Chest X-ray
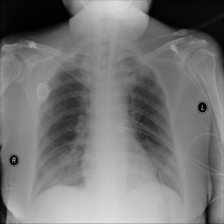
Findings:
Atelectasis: negative
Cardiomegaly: negative
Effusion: negative
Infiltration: positive
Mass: negative
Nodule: negative
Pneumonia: negative
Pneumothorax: negative
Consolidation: negative
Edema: negative
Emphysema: negative
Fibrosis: negative
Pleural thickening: negative
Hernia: negative